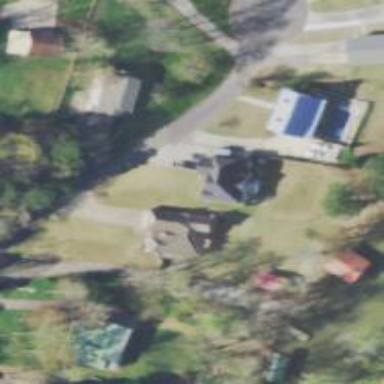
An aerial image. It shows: Driveway.